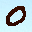
Label: 0